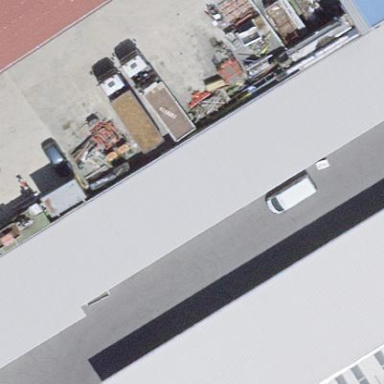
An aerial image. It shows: View of roof of building.